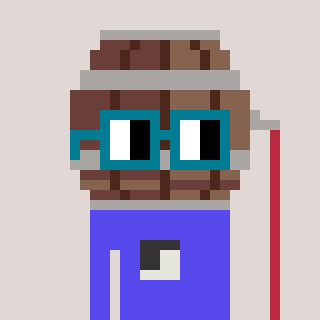
a pixel art character with square dark green glasses, a wine barrel-shaped head and a computerblue-colored body on a warm background